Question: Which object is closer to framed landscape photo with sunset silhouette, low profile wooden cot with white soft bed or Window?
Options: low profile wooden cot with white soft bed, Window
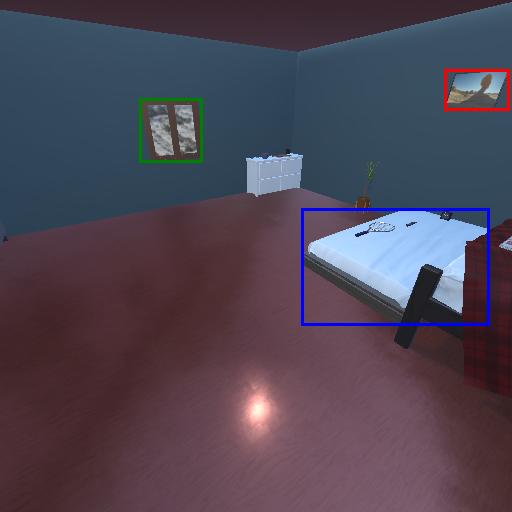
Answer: low profile wooden cot with white soft bed